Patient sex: F
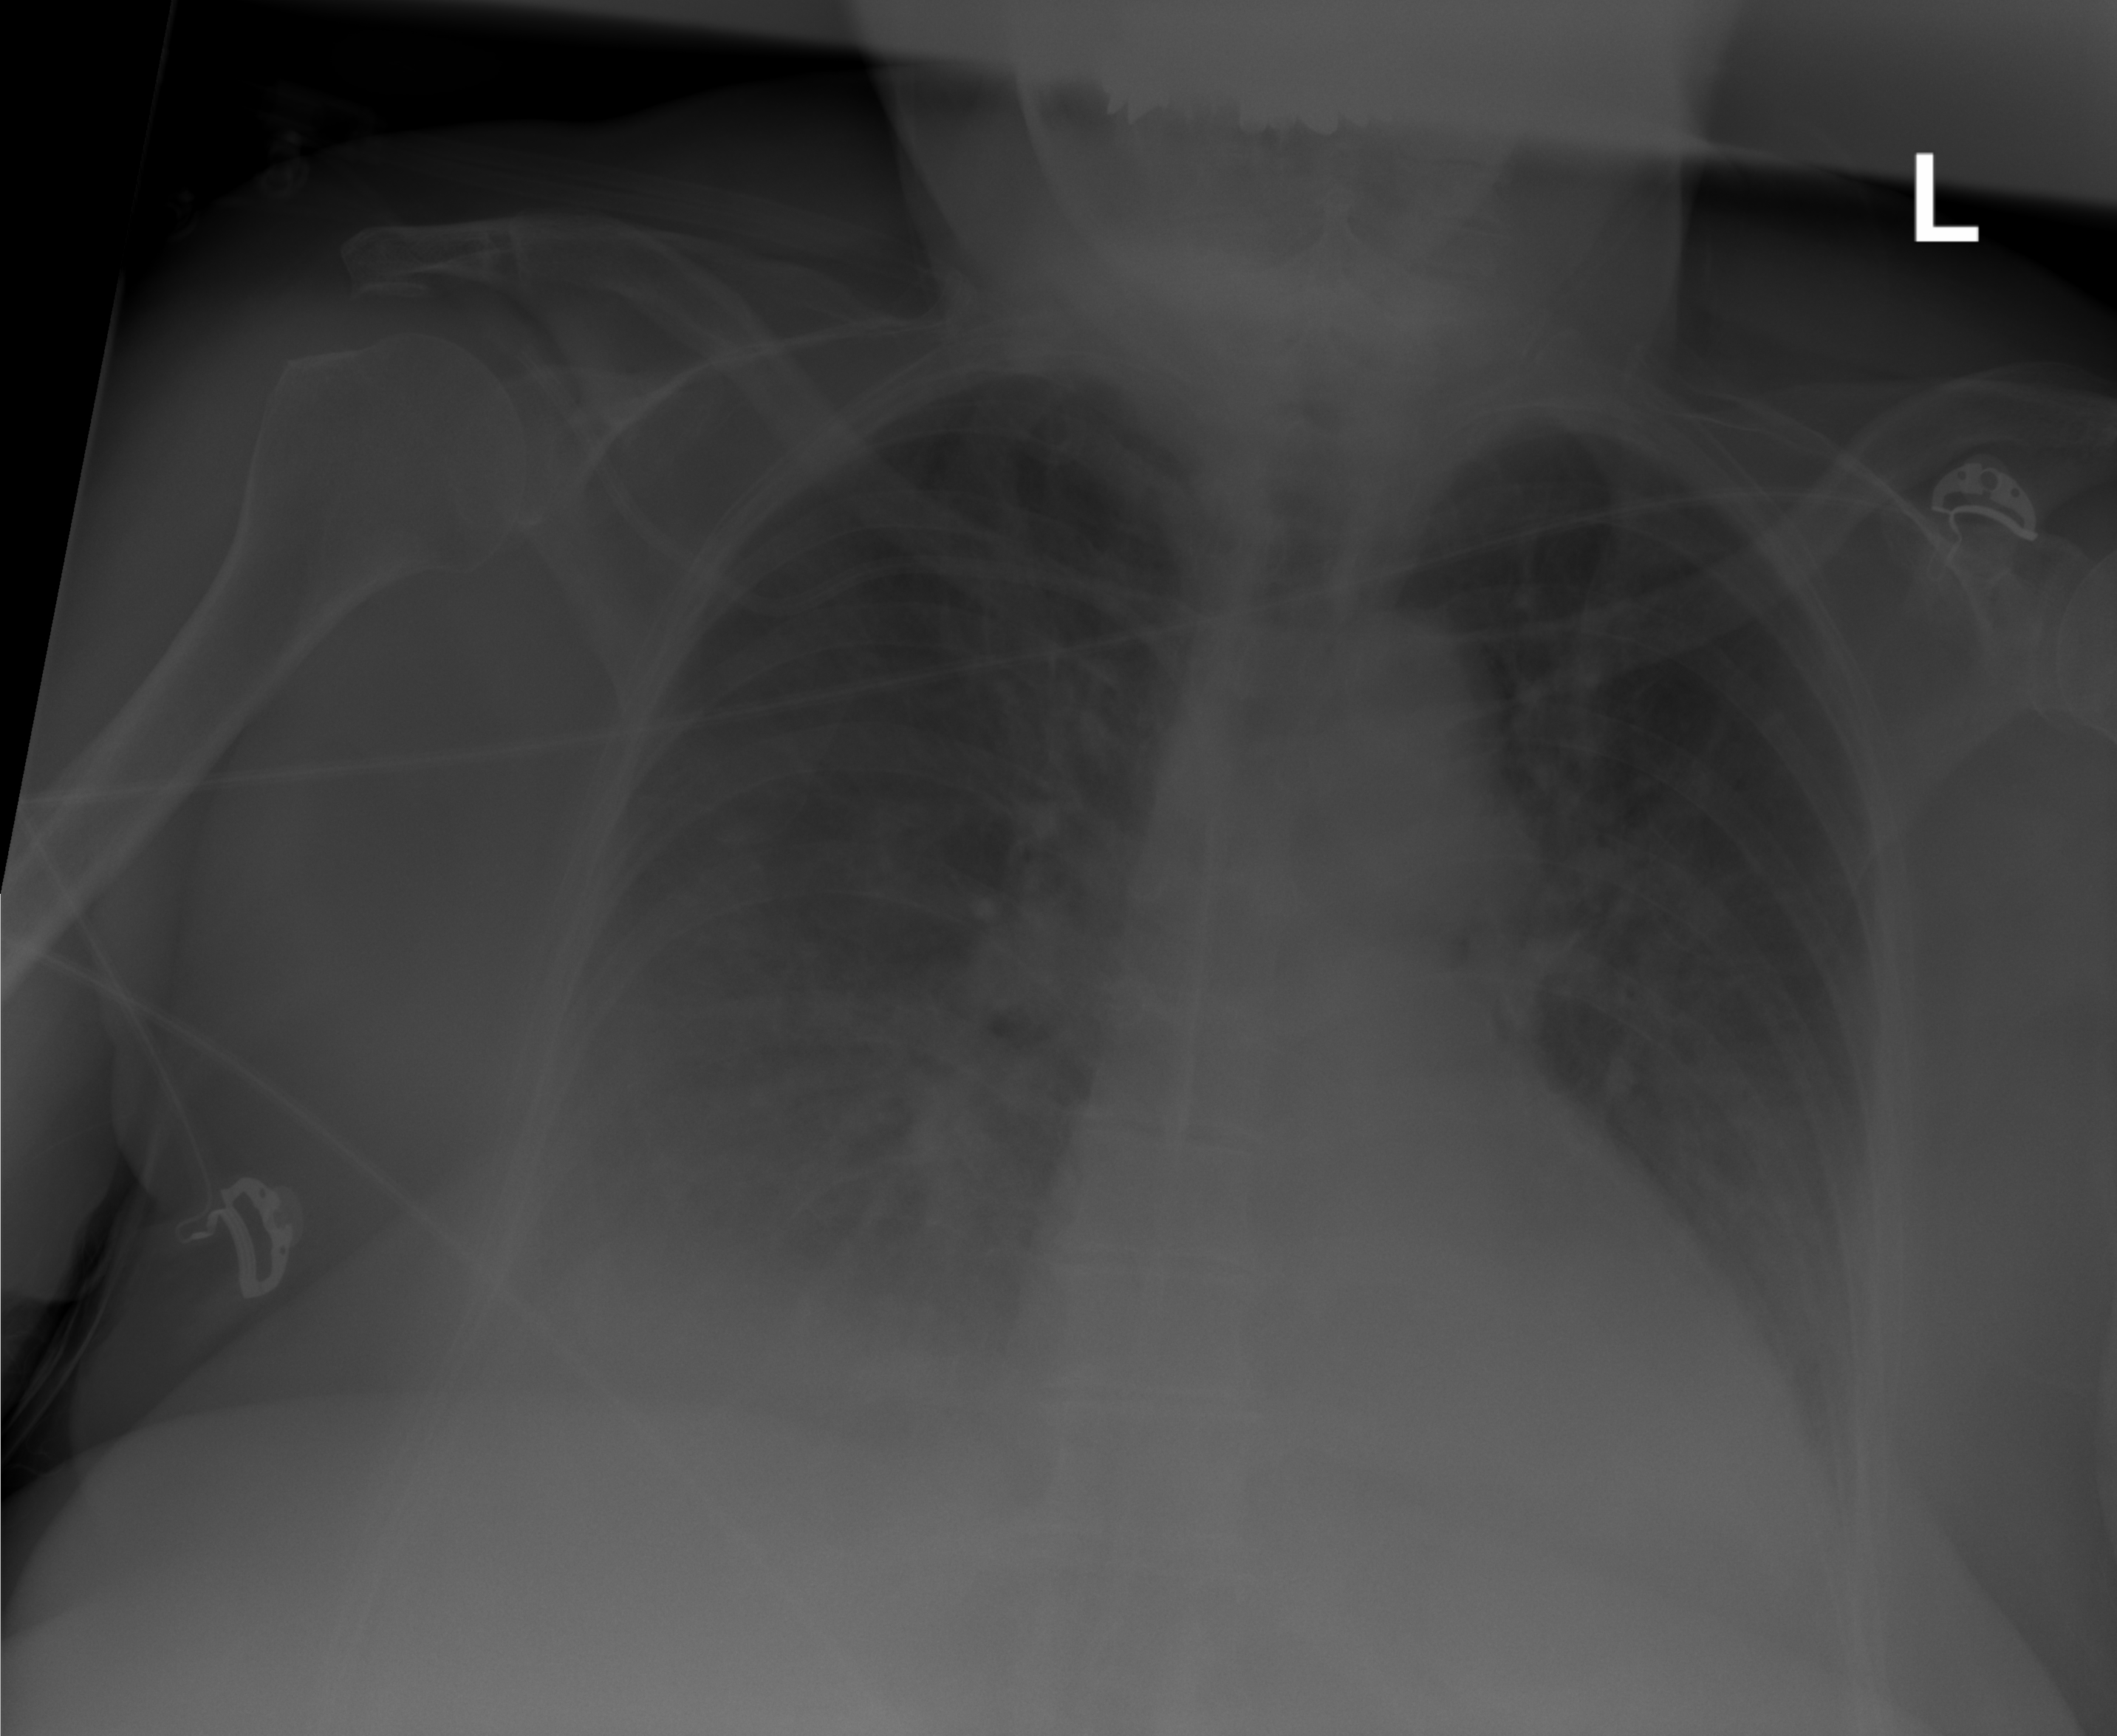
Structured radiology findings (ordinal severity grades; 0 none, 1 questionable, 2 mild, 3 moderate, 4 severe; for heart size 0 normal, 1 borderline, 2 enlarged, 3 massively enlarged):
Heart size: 0
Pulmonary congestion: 0
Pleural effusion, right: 2
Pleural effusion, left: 2
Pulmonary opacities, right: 1
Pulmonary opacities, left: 0
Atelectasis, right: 2
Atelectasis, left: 2